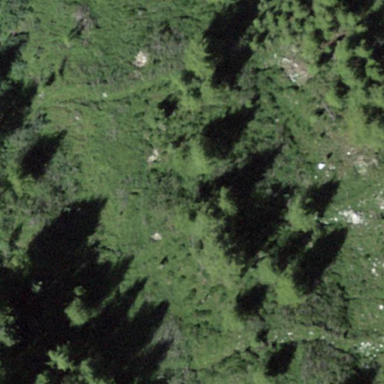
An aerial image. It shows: Forest area.